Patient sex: M
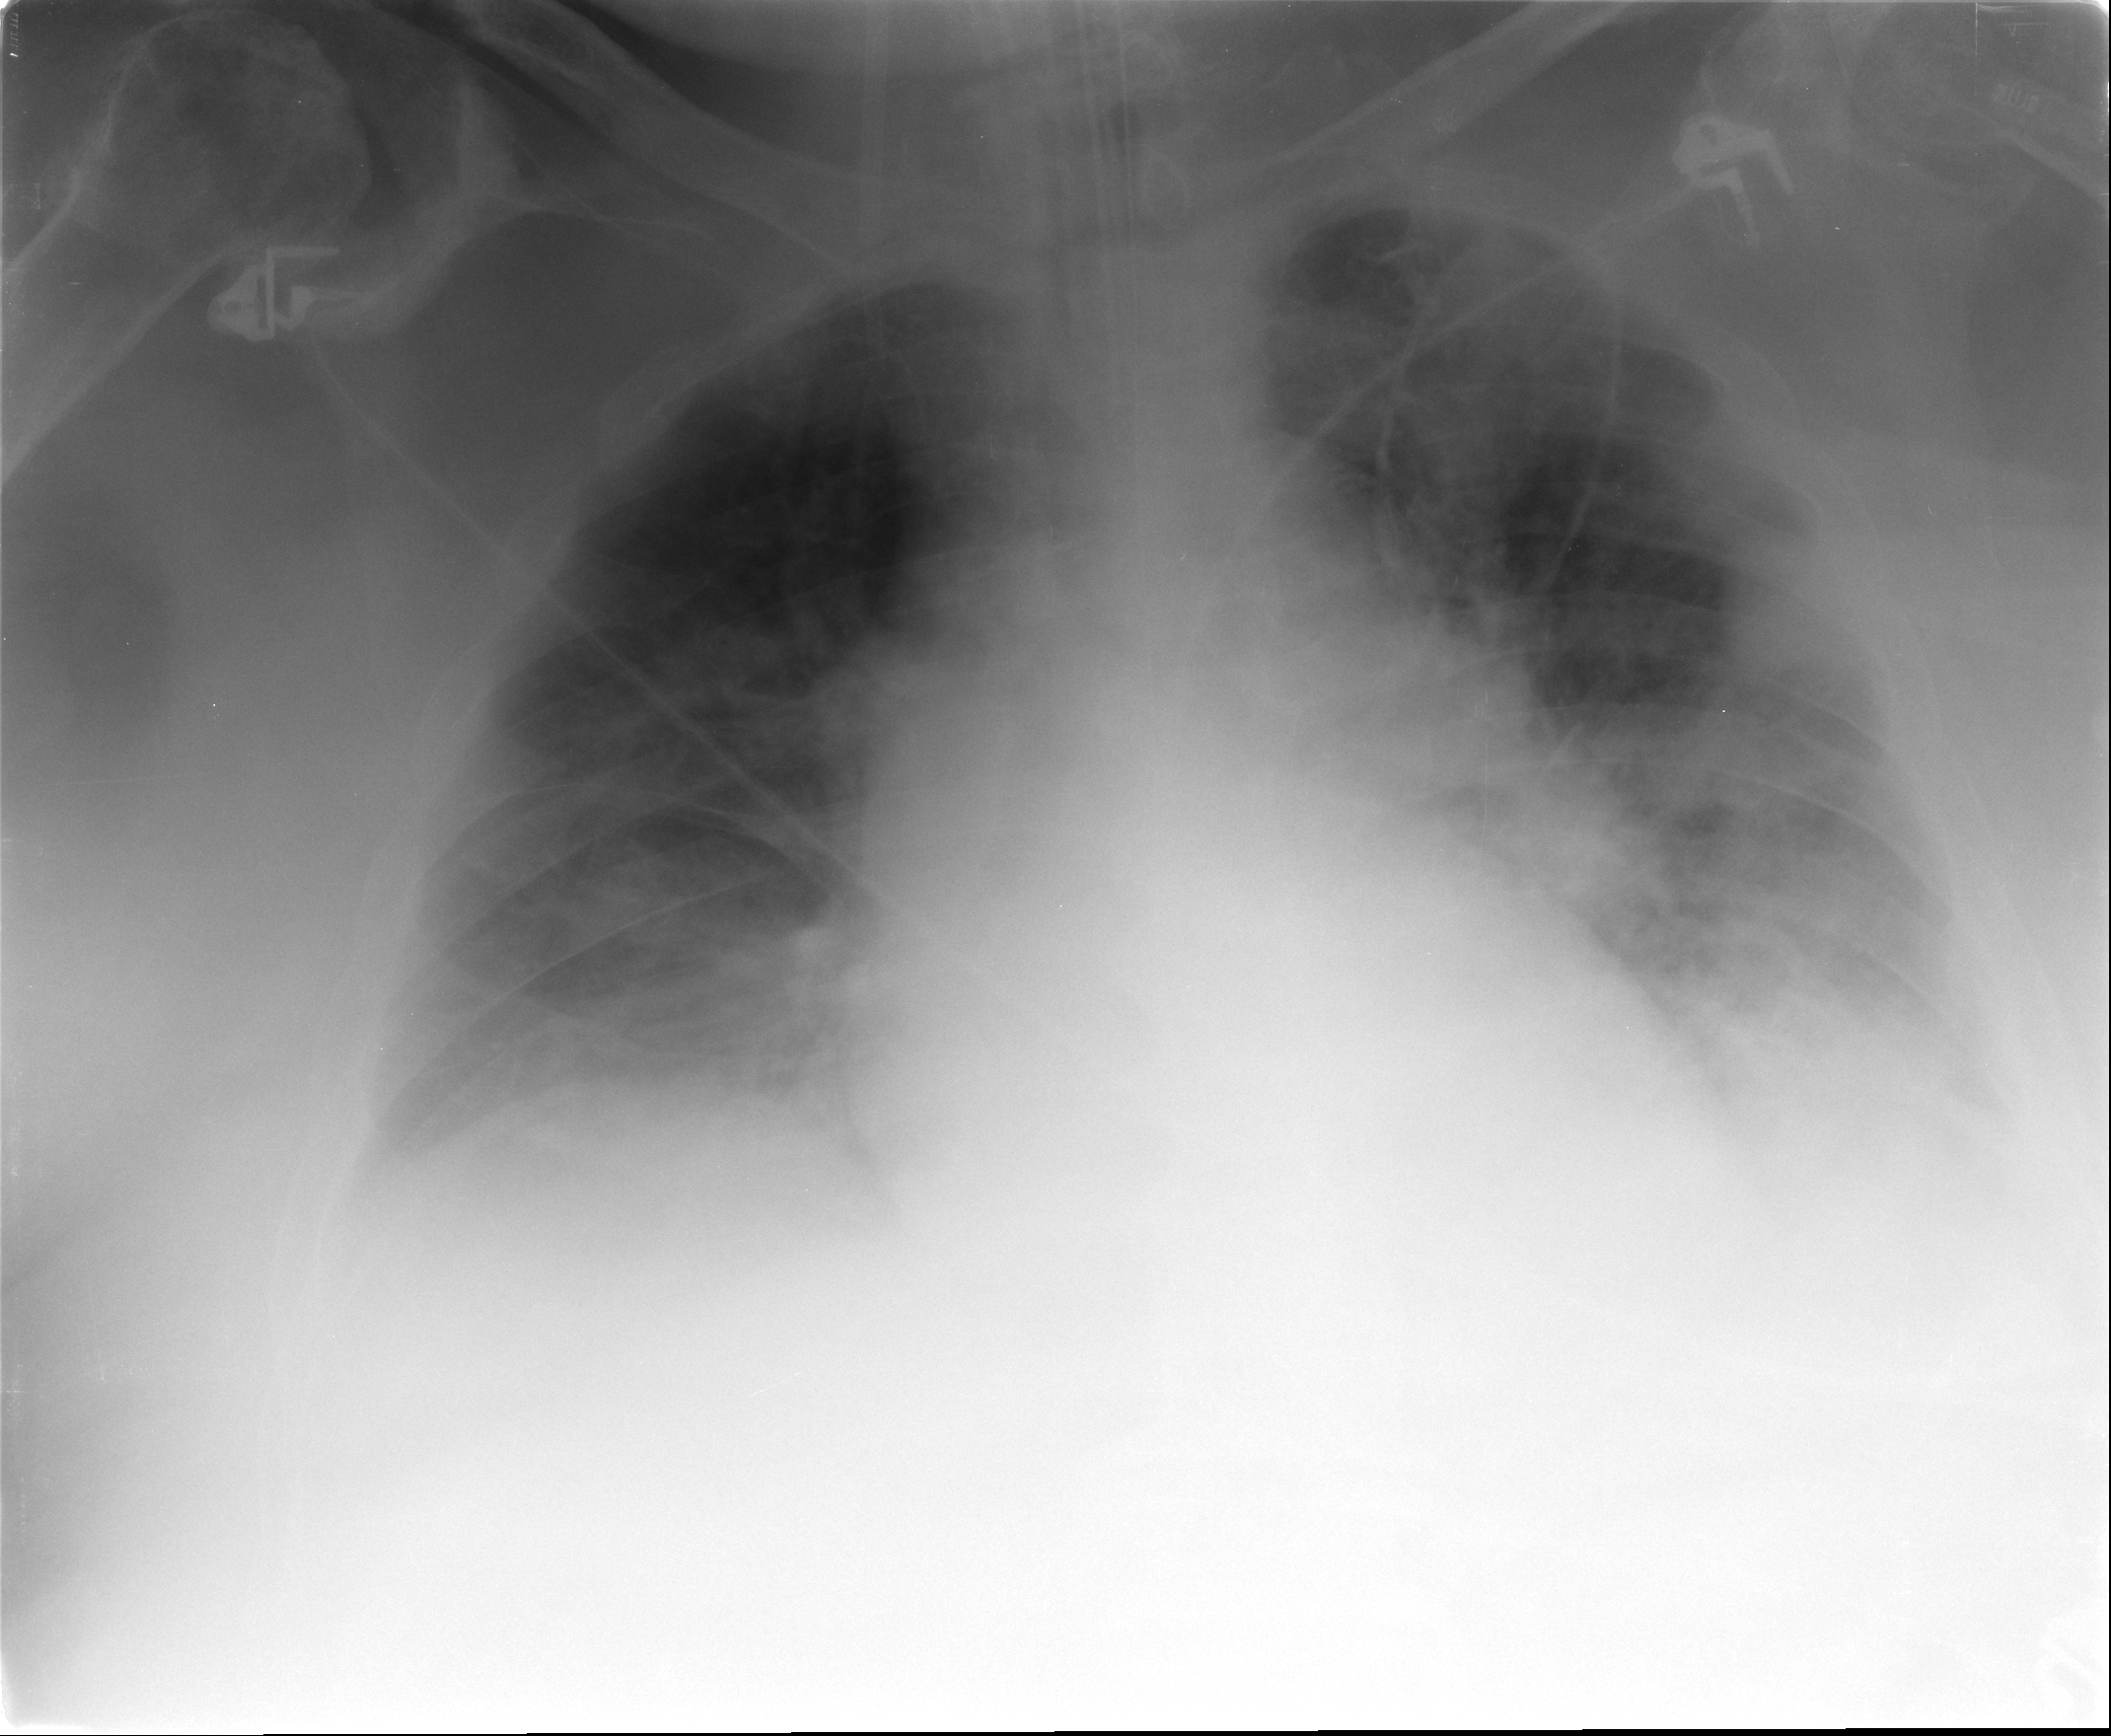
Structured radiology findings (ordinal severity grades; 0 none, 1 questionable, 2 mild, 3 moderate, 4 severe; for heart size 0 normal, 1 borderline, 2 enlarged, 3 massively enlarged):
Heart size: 2
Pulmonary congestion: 3
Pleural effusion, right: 0
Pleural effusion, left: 2
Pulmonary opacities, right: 3
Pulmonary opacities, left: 3
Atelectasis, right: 3
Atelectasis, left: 3